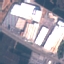
Land use / land cover class: Industrial